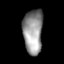
Tissue: lung
Cell type: Epithelial cells
Senescence score: 0.215
Nuclear area (px): 862
Mean DAPI intensity: 146.327